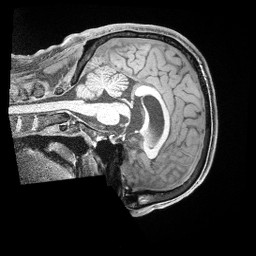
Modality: T1w
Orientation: sagittal
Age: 38
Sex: male
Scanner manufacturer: siemens
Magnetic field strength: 3 T
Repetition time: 2 s
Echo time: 0.00211 s